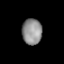
Tissue: lung
Cell type: T cells
Senescence score: 0.6292
Nuclear area (px): 507
Mean DAPI intensity: 141.945